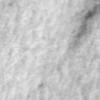
Label: no_change